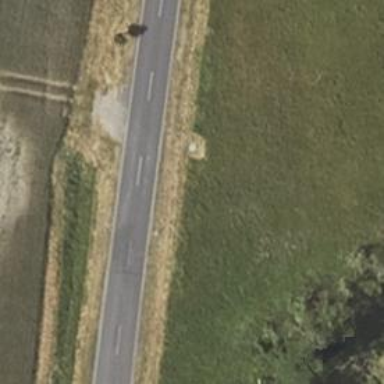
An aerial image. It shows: Tertiary road.